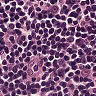
Metastatic tissue present: no